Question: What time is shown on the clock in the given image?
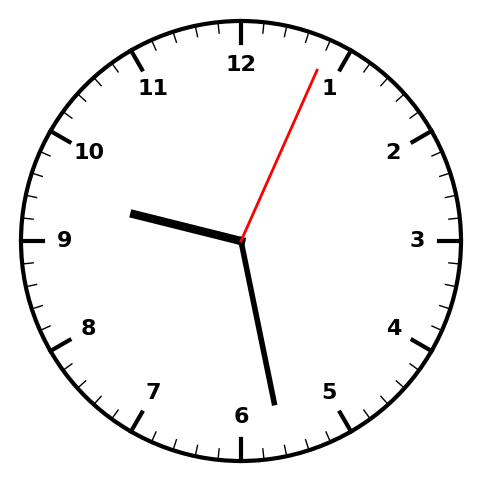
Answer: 09:28:04